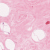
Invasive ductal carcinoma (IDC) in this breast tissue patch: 0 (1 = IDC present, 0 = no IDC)